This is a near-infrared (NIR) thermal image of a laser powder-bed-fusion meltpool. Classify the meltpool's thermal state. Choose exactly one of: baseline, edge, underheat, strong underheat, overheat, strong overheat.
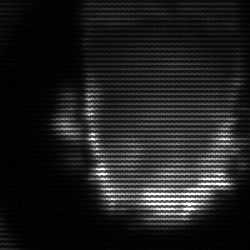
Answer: baseline